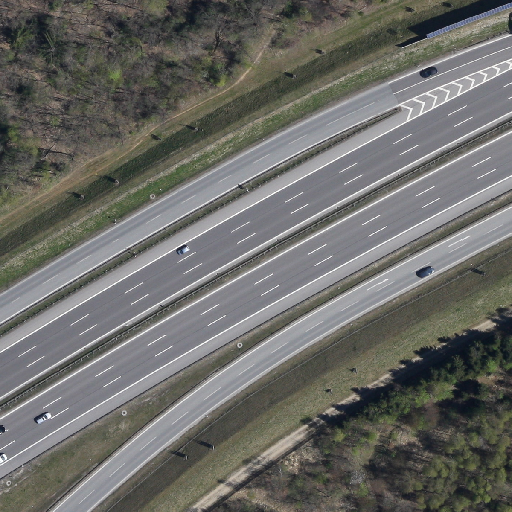
Referring expression: vehicle